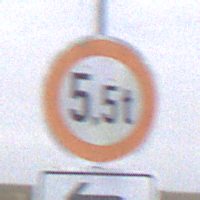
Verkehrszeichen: TatsaechlicheMasse
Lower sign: RichtungsangabeDurchPfeile2
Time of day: Midday
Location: Outdoor (Nature)
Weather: PartlyCloudy
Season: NotSpecified
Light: Natural